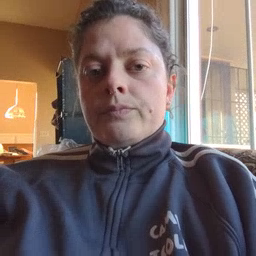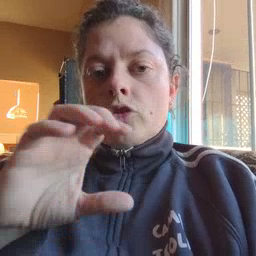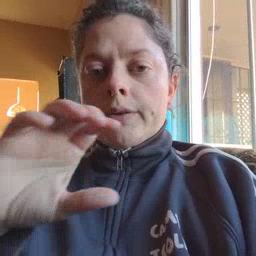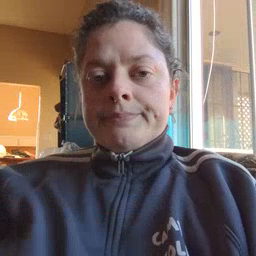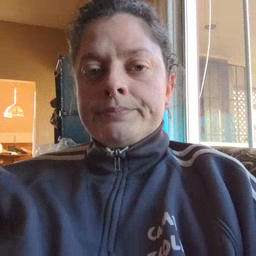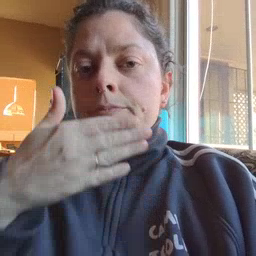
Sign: chocolate